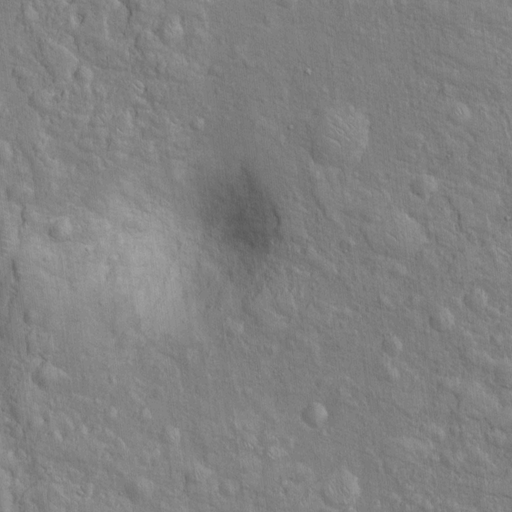
Classes present: Background, Cone